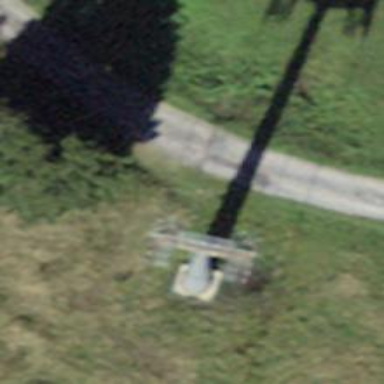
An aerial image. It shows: Pylon for aerialway.